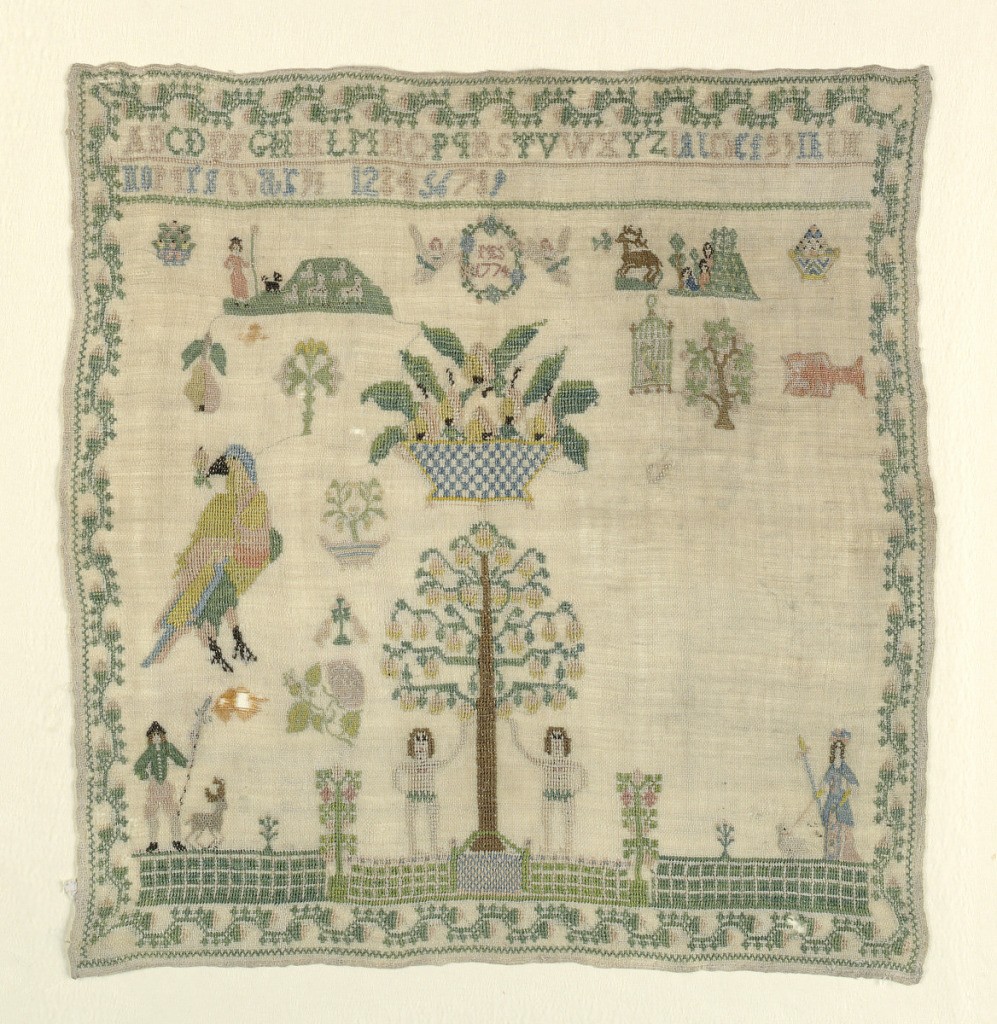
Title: Sampler
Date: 1774
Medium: silk embroidery on linen foundation Technique: embroidered on plain weave
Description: Ornamental border enclosing detached motifs including Adam and Eve, a shepherd and shepherdess, bird in a cage, baskets of flowers, lobster, etc.